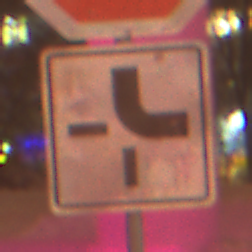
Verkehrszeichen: VerlaufVorfahrtsstrasse4
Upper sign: Stop
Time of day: Night
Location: Outdoor (Urban)
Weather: Overcast
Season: Winter
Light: Artificial